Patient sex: M
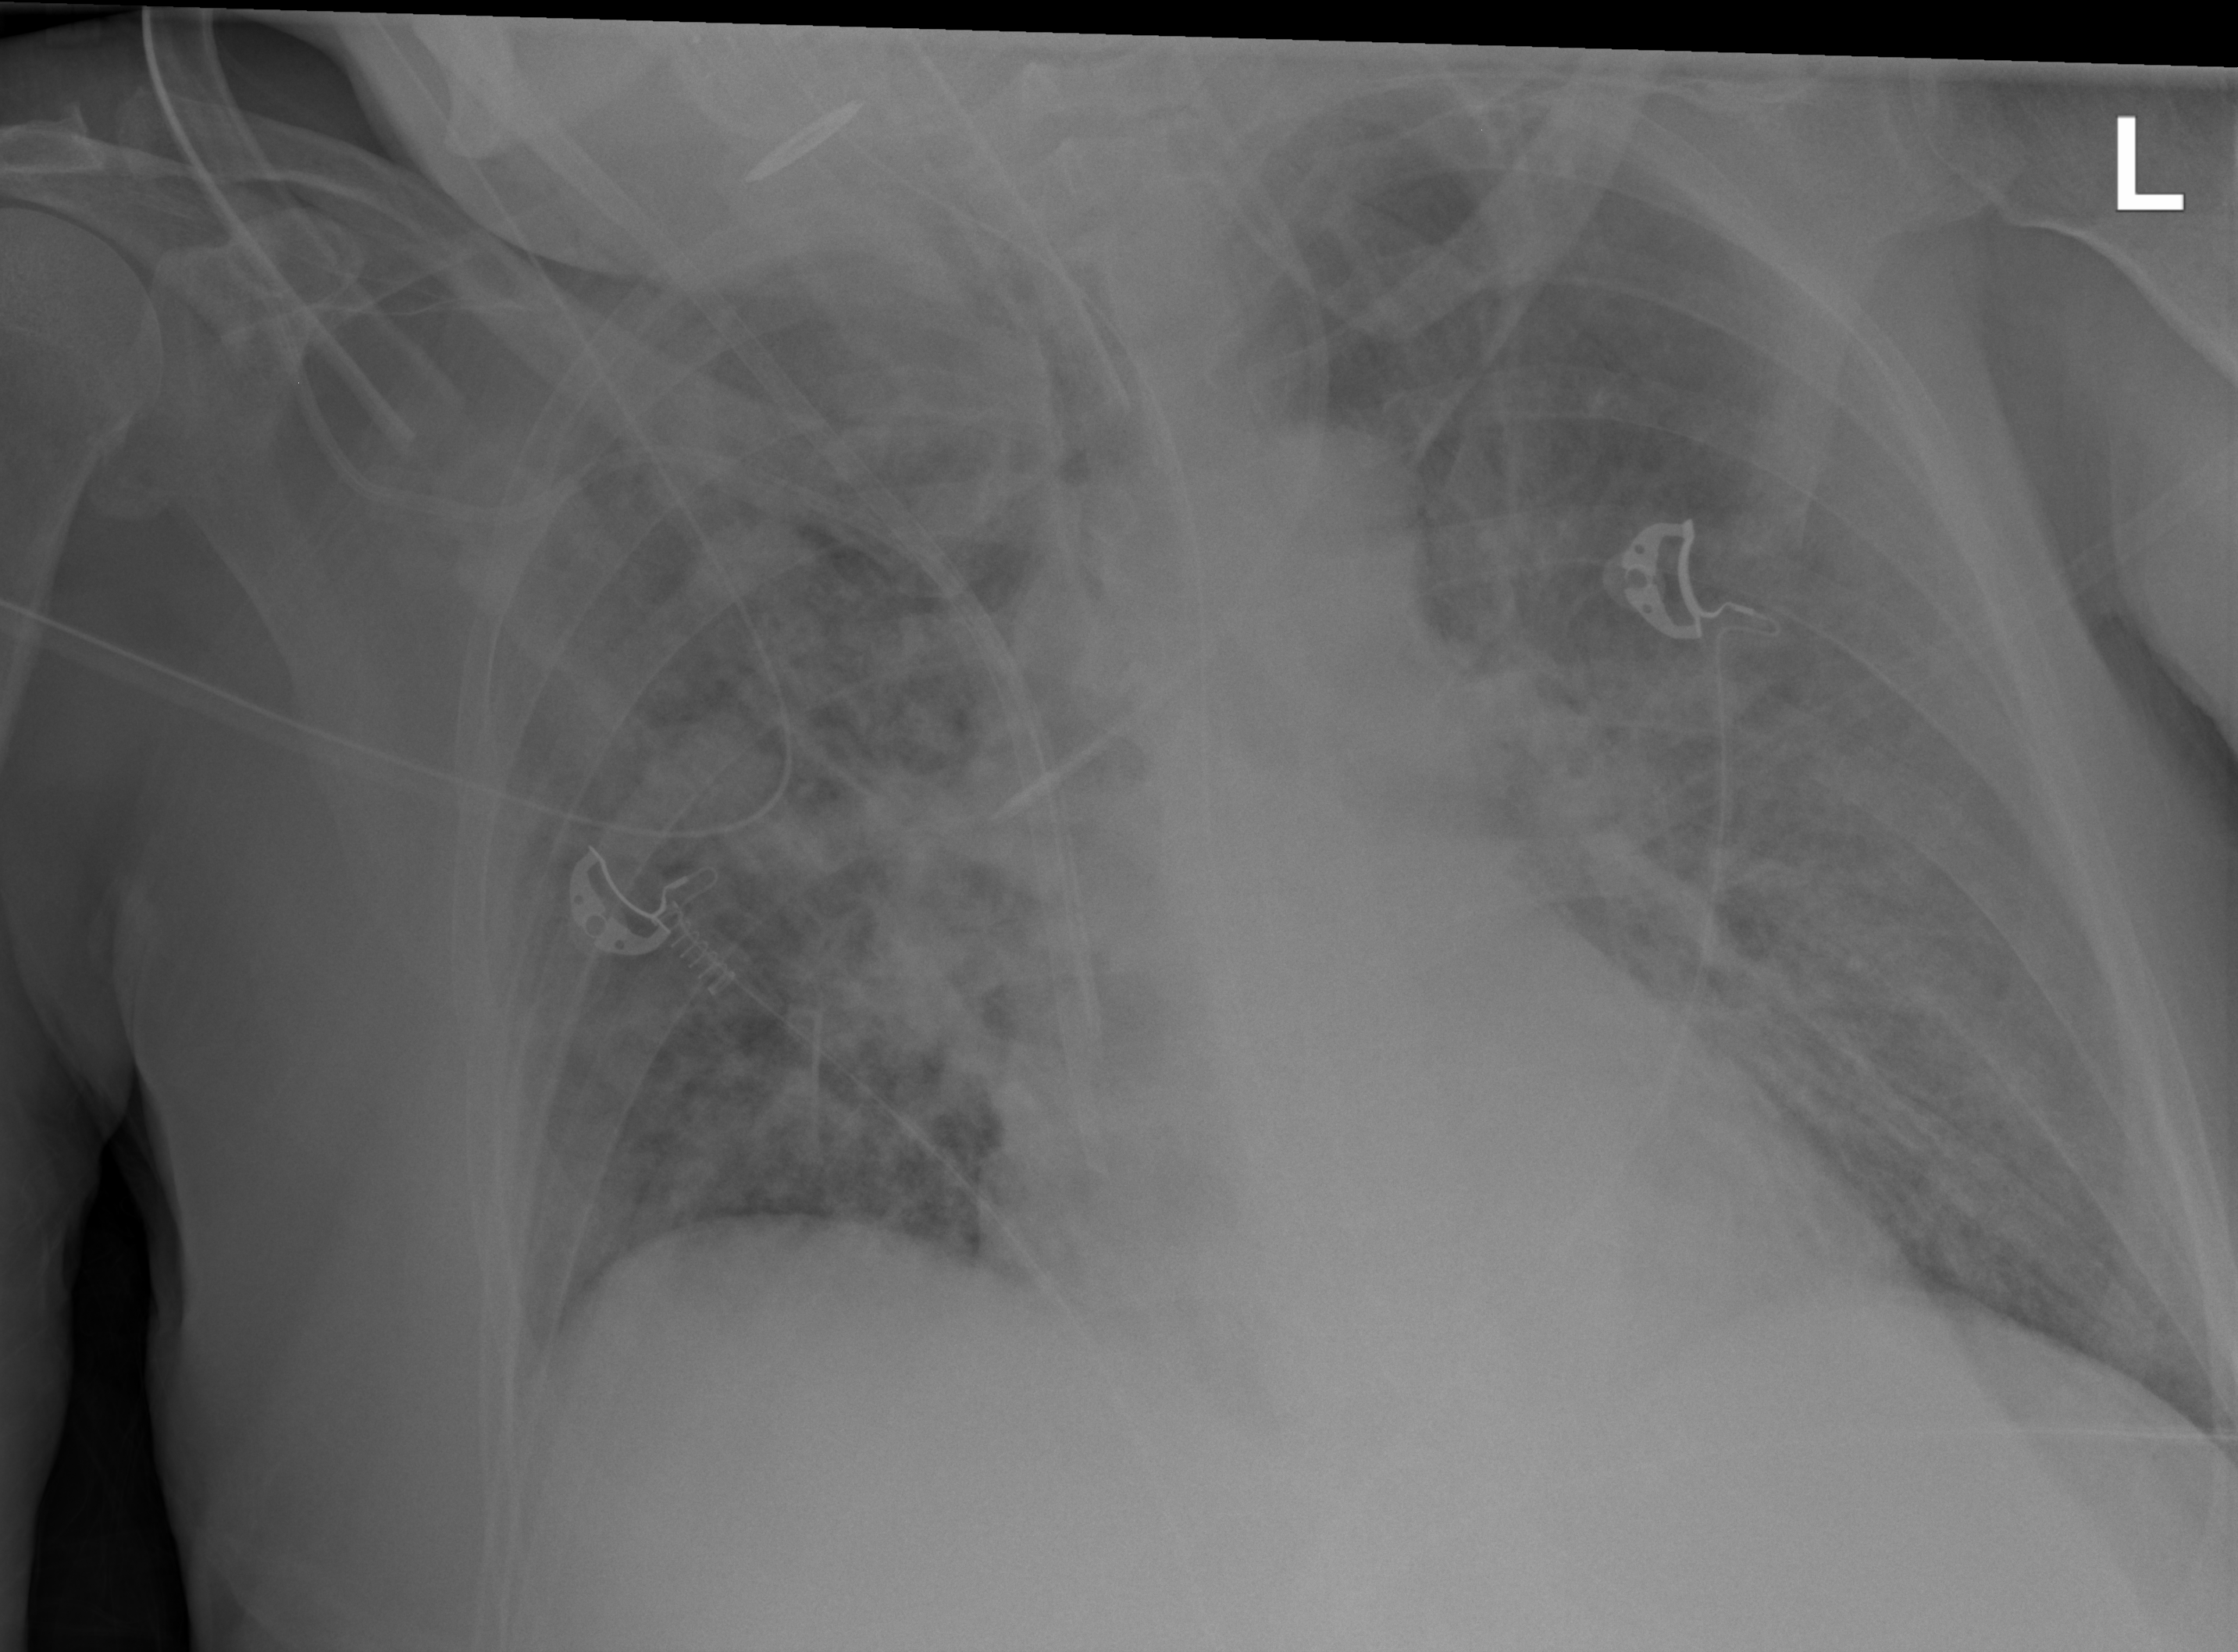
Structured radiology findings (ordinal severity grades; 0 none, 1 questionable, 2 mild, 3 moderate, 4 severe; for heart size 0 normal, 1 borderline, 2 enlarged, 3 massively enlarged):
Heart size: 1
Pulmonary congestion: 3
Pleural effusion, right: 0
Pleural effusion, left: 0
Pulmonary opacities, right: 3
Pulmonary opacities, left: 3
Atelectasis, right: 2
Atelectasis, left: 2